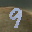
Label: 9